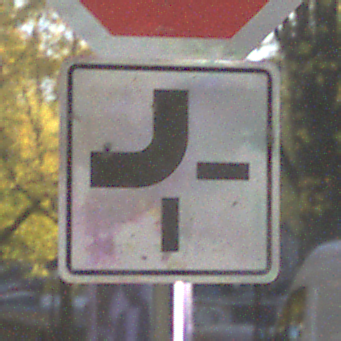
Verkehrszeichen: VerlaufVorfahrtsstrasse2
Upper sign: Stop
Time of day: SunriseSunset
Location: Outdoor (Urban)
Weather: PartlyCloudy
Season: Autumn
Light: Natural